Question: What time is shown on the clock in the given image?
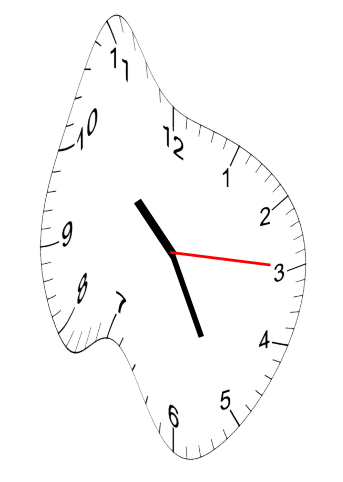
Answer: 10:25:15